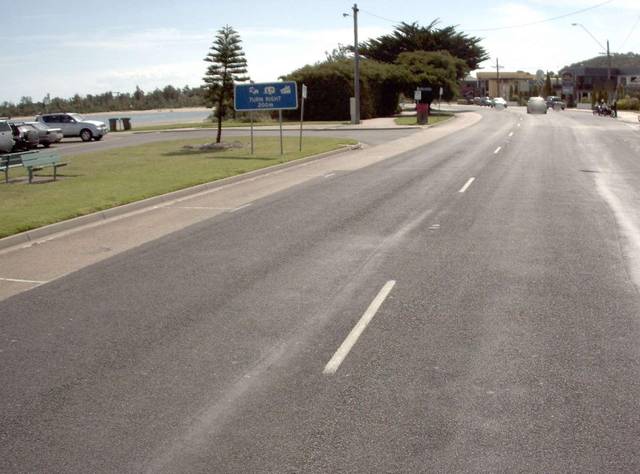
Region: Australia
Coordinates: -37.882, 147.98